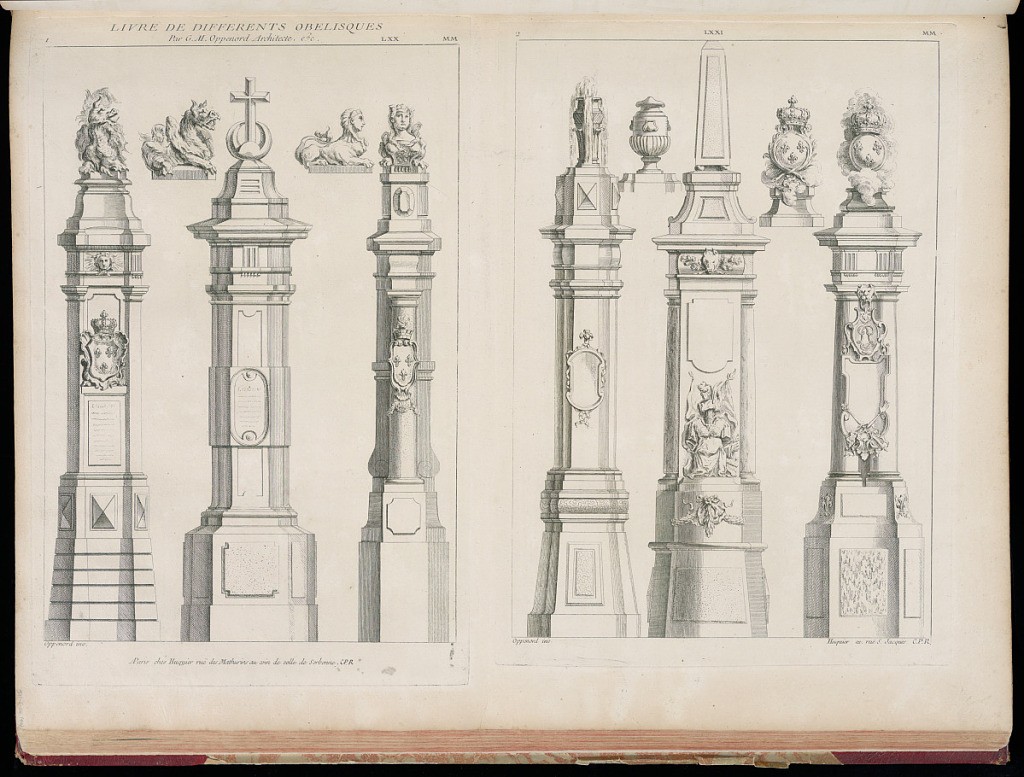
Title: Title Page
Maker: Gilles-Marie Oppenord, French, 1672–1742
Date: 1749-1761
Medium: Etching and engraving on laid paper
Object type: Bound print
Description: Page with two plates printed next to one another. Each plate features designs for three obelisks with variations on their bases and shaft shape and decoration. The obelisks are topped with, from left to right, a dragon, a cross, and a sphinx on the left plate, and on the right plate, a vase, another obelisk, and a crowned coat-of-arms with three fleurs-de-lys. Both plates are signed and numbered.